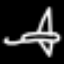
Label: airplane